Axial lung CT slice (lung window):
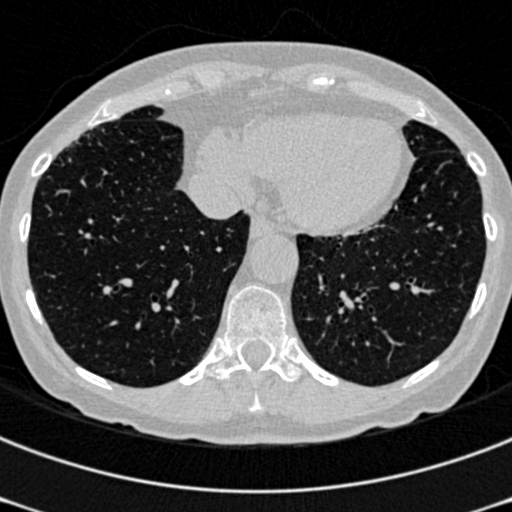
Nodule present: no